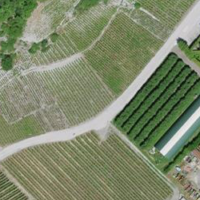
EUNIS habitat code: 40
Species observed at this site:
Cydonia oblonga